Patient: sex M, age 60
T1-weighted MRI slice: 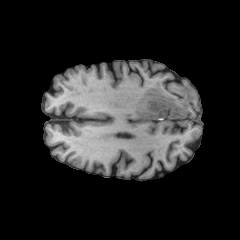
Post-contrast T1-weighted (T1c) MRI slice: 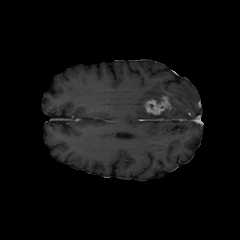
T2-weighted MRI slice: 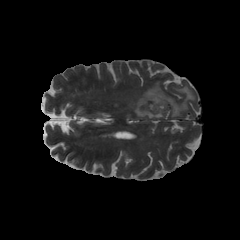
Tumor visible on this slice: yes
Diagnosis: Glioblastoma, IDH-wildtype
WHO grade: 4